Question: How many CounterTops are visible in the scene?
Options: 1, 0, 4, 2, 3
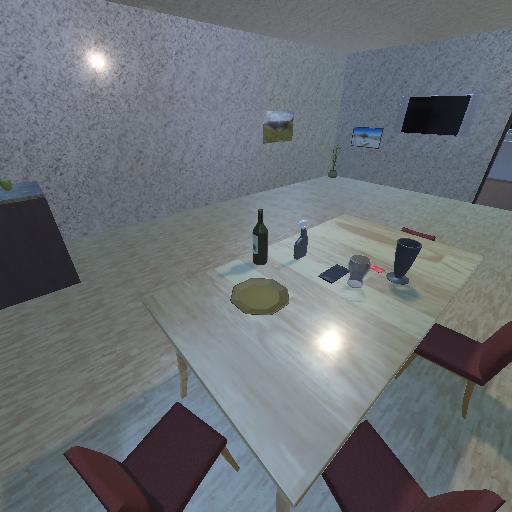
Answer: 1